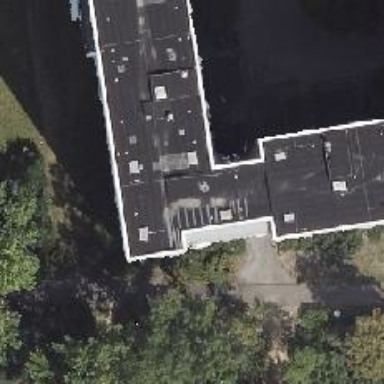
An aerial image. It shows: Footway tunnel passing through building.